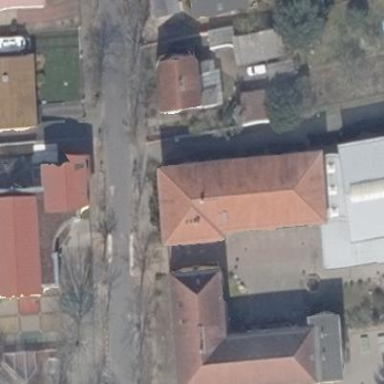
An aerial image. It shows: School building with hipped roof oriented along its length.